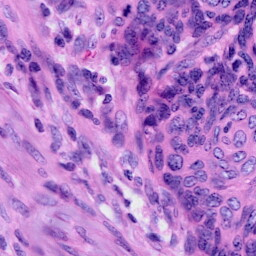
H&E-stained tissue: Cervix